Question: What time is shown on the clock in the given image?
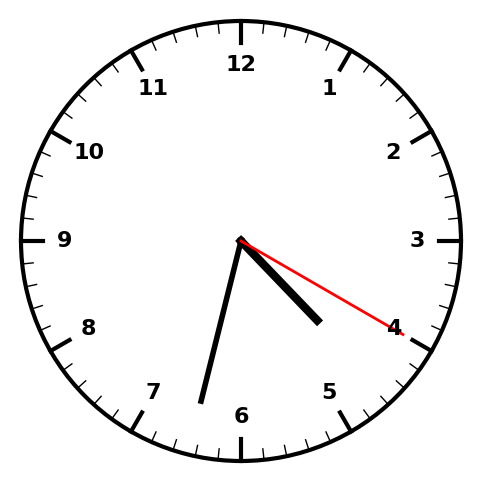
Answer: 04:32:20